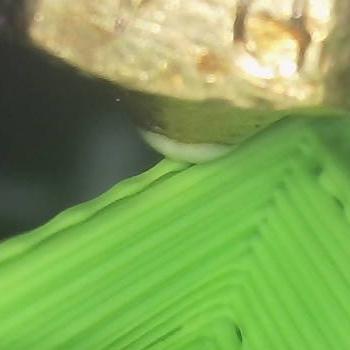
Flow rate: 35%